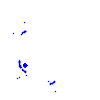
Particle: pion